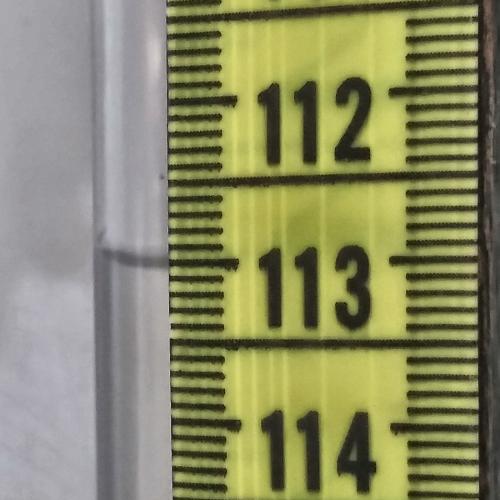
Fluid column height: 113.0 cm